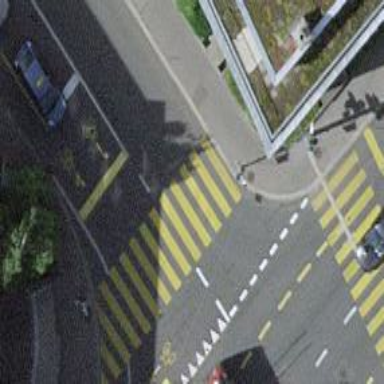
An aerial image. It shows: Crossing with traffic signals.